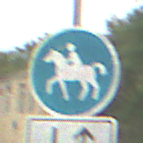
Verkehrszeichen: Reitweg
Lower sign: RichtungsangabeDurchPfeile8
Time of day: MorningAfternoon
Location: Outdoor (Suburban)
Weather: PartlyCloudy
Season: NotSpecified
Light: Natural